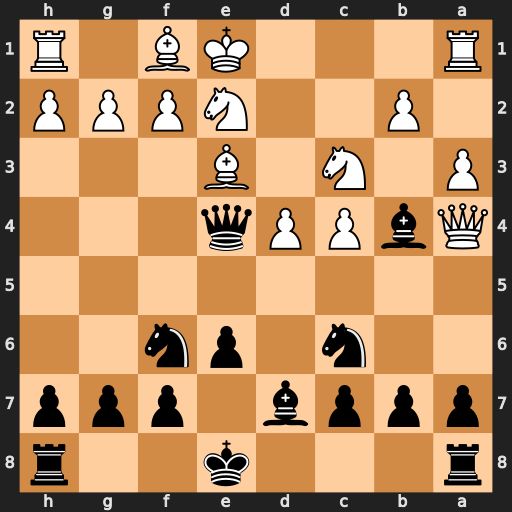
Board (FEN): r3k2r/pppb1ppp/2n1pn2/8/QbPPq3/P1N1B3/1P2NPPP/R3KB1R
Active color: b
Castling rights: KQkq
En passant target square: -
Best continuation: Nxd4 Qxb4 Nc2+ Kd2 Nxb4 Nxe4 Nxe4+